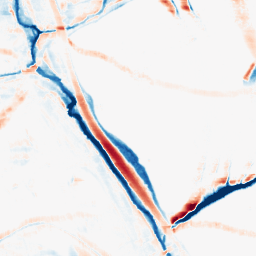
Category: morphological
Decomposition family: morphological_rect
Decomposition parameters: operation: average
width: 20
height: 10
Upsampling method: bilinear
Upsampling parameters: scale: 2
Upsampling scale: 2